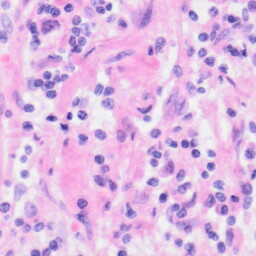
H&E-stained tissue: Kidney